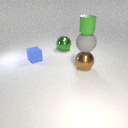
large brown metal sphere below large gray rubber sphere